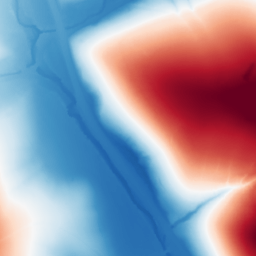
Category: trend_removal
Decomposition family: polynomial
Decomposition parameters: degree: 2
Upsampling method: regularized
Upsampling parameters: scale: 2
lambda_reg: 0.001
Upsampling scale: 2